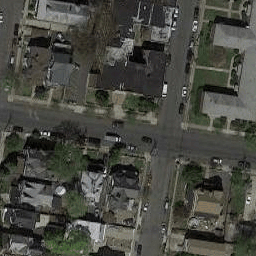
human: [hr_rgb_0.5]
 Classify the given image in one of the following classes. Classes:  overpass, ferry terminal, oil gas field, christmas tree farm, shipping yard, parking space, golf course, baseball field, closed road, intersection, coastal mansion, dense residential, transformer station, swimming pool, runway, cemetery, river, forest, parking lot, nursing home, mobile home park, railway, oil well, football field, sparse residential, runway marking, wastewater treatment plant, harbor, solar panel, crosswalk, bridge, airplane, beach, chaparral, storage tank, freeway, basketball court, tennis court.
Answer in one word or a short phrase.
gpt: intersection